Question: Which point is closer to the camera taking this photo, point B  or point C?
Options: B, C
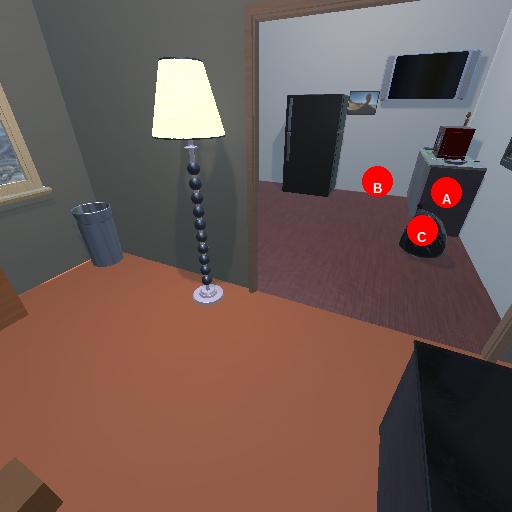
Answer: B